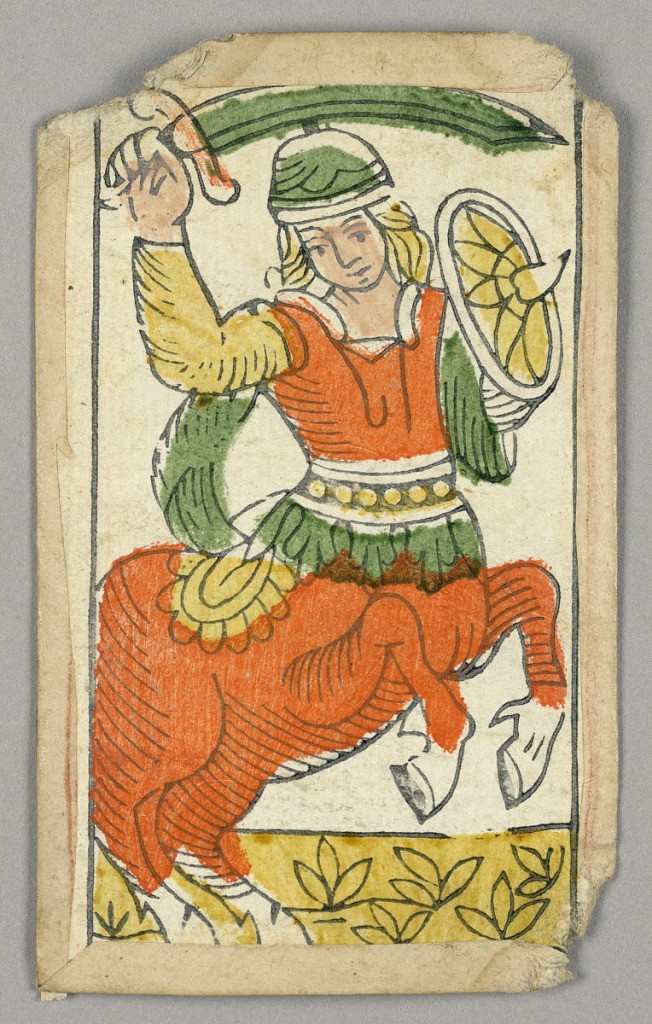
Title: Minchiate (Tarot) Playing Card
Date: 17th century
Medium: Stencil-colored woodblock print
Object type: Playing card
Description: Part of a set of Italian Minchiate playing cards.